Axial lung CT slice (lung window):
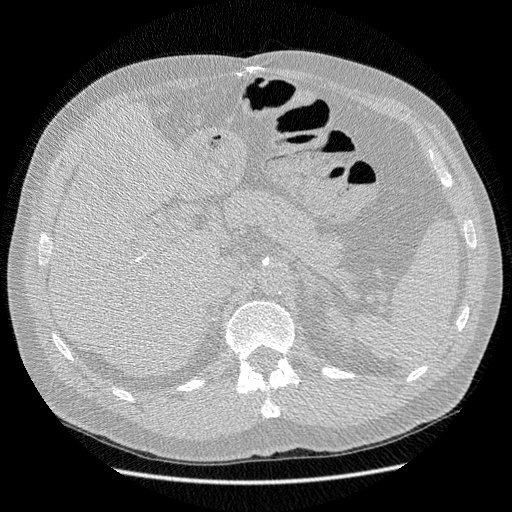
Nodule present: no